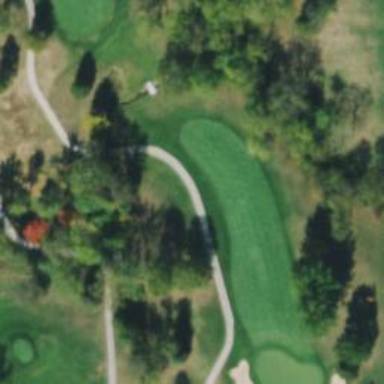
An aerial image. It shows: Grassy area designated as golf fairway.